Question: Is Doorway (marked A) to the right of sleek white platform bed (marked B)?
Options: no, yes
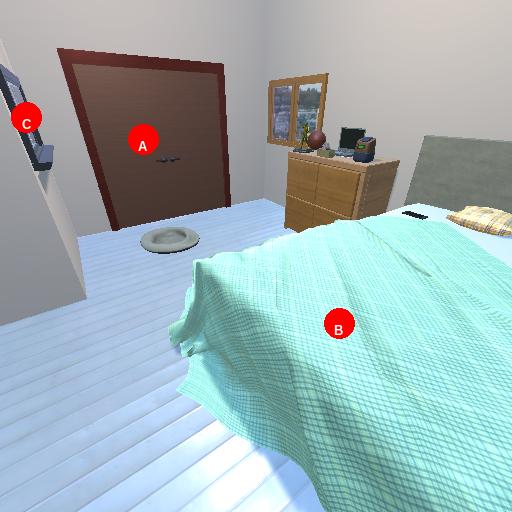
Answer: no